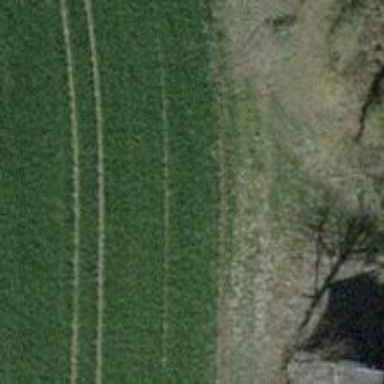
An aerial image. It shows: Cobblestone track with grade 3 tracktype.